Aerial crown-view tile of a tropical tree (Barro Colorado Island, Panama), acquired 20240813:
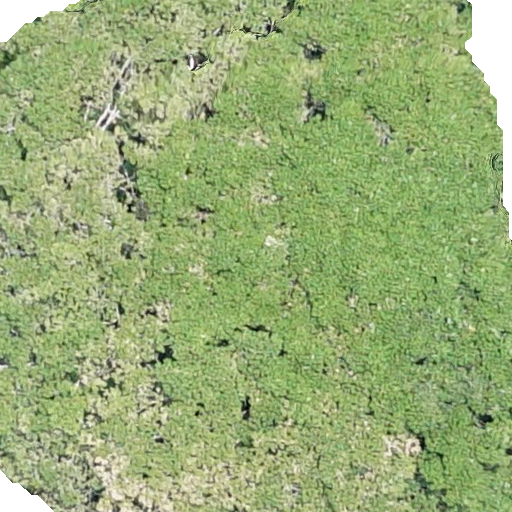
Species: Sterculia apetala
GBIF accepted scientific name: Sterculia apetala
Crown area: 505.838 m²